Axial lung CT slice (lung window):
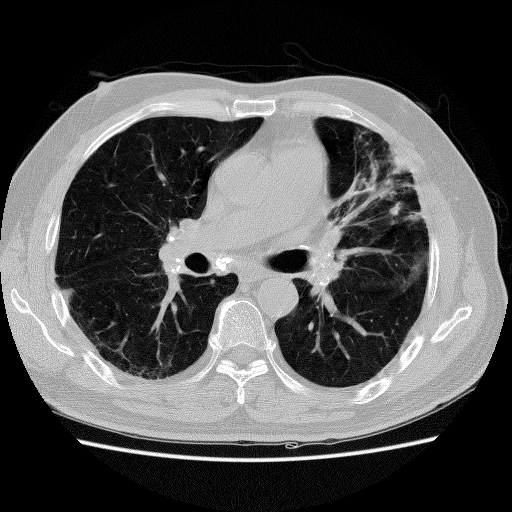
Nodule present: no